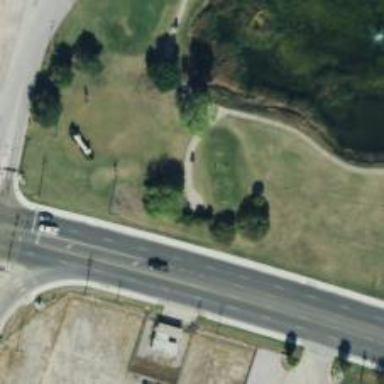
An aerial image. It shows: Path for both road and golf.